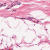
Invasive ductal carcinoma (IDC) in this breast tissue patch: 0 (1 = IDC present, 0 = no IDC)